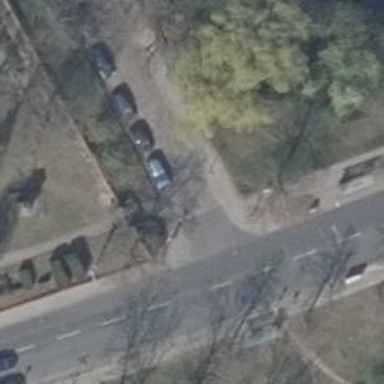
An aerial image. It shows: Unmarked crossing on the road.